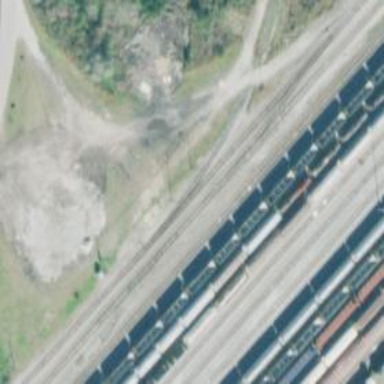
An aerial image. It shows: Railway spur junction.